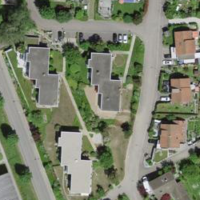
EUNIS habitat code: 54
Species observed at this site:
Leucojum vernum